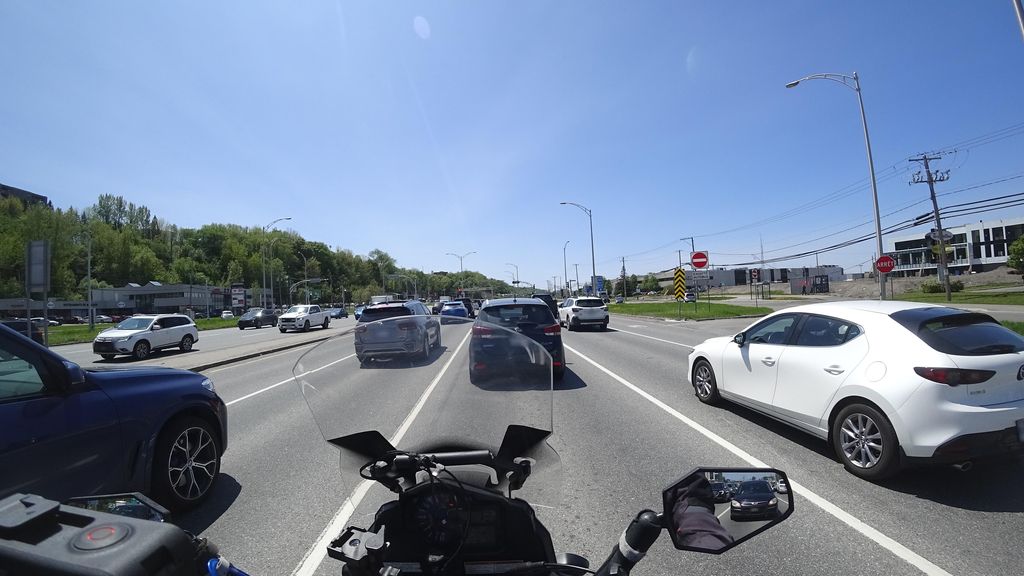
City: quebec_city